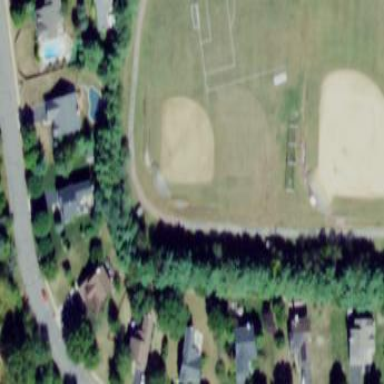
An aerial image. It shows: Softball pitch for leisure land activities.